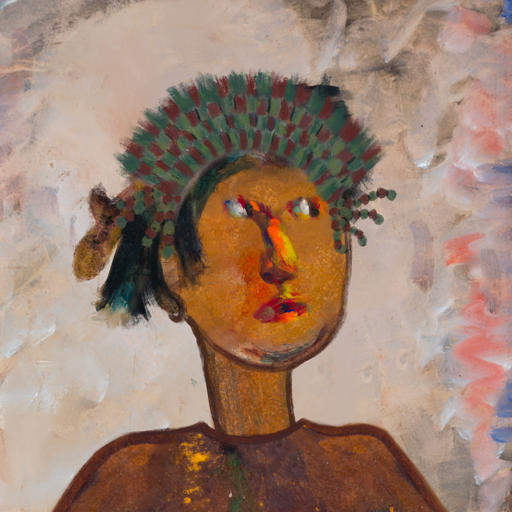
Background: Roy_Bahadur, Head And Neck Side: Pipe, Face Side: An_Impression, Bust: Comrade, Hair Side: Pipe, Head Accessory: After_Raid_Crown, Second Necklace: Blank, Necklace: Blank, Baby: Blank